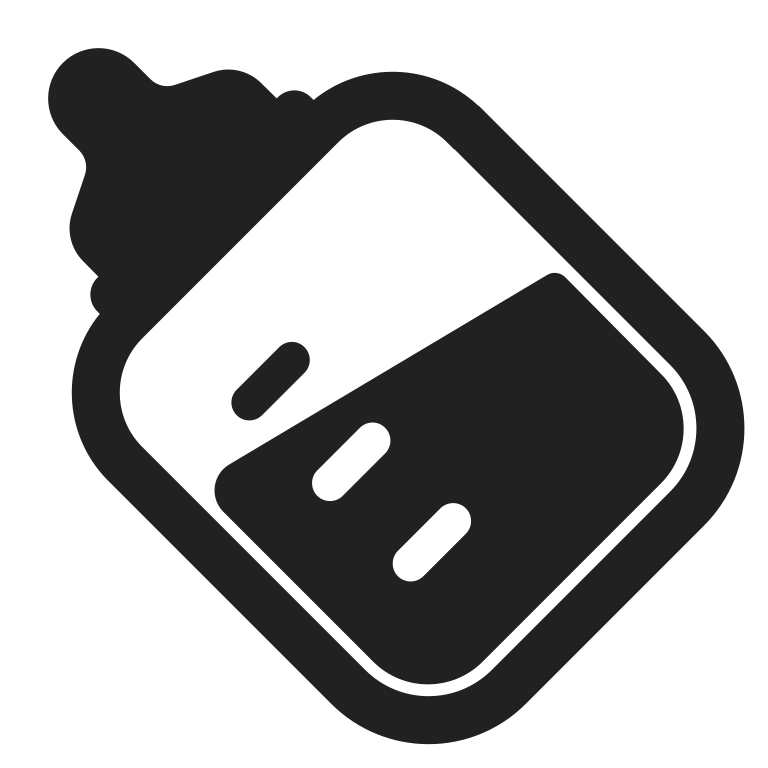
baby bottle high contrast